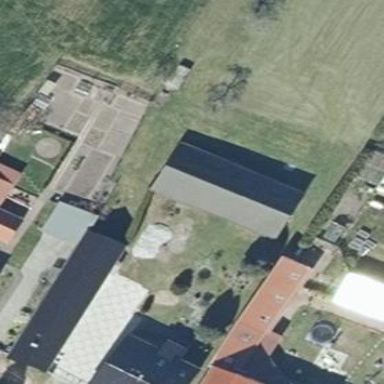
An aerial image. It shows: Building with gabled roof. The roof is oriented along the building and has dark grey color.